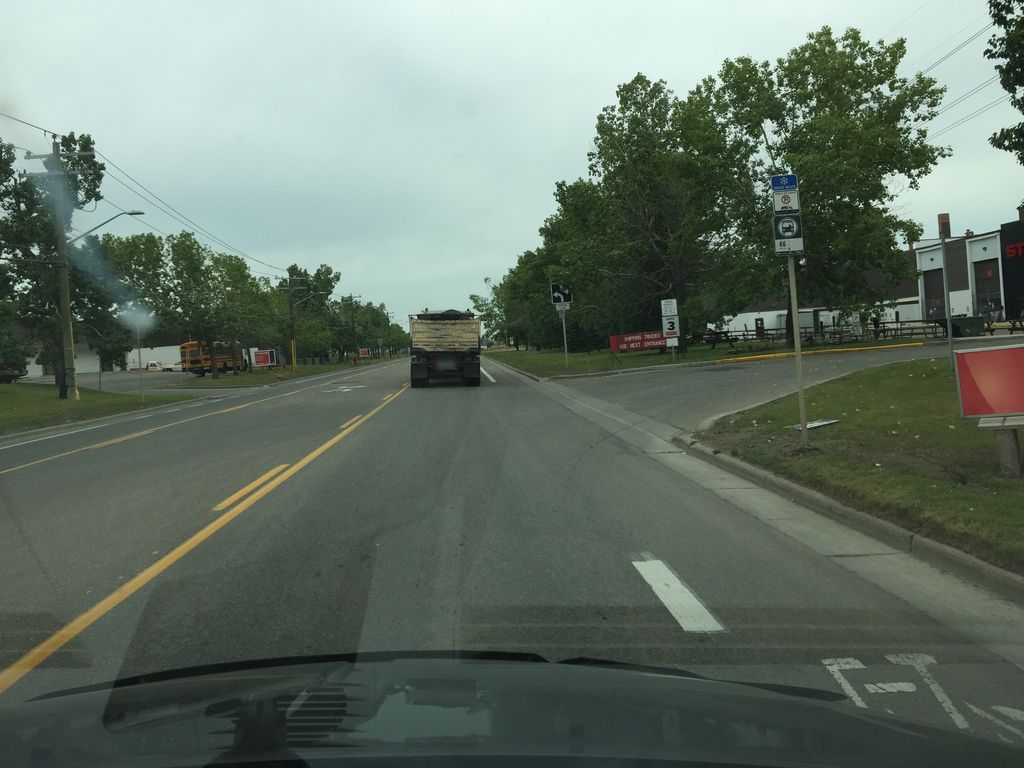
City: calgary